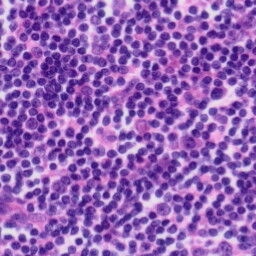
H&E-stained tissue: Tonsil